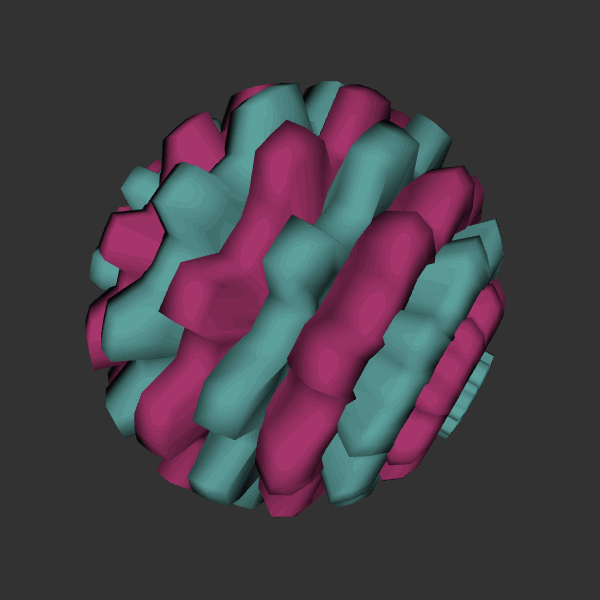
Background: dark